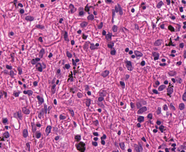
Tumor epithelial tissue: no
Tumor-associated stroma tissue: yes
Normal tissue: no